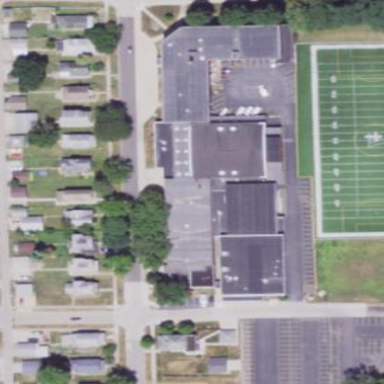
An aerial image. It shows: School building.